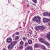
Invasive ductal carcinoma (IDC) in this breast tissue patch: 0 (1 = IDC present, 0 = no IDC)